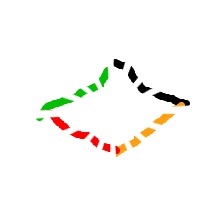
Shape: rhombus